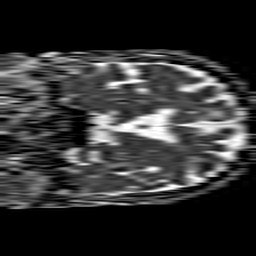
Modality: ADC
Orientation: coronal
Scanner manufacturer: philips
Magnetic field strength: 1.5 T
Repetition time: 4.6 s
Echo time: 0.08528 s